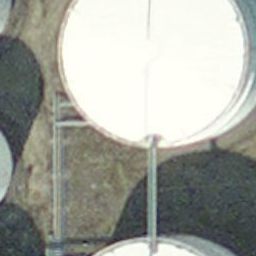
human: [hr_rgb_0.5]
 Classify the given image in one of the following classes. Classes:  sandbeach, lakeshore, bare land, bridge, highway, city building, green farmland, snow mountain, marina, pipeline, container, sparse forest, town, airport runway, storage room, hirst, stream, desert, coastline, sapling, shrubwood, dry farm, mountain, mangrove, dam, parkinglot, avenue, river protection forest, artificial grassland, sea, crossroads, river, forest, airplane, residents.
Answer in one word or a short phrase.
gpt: storage room